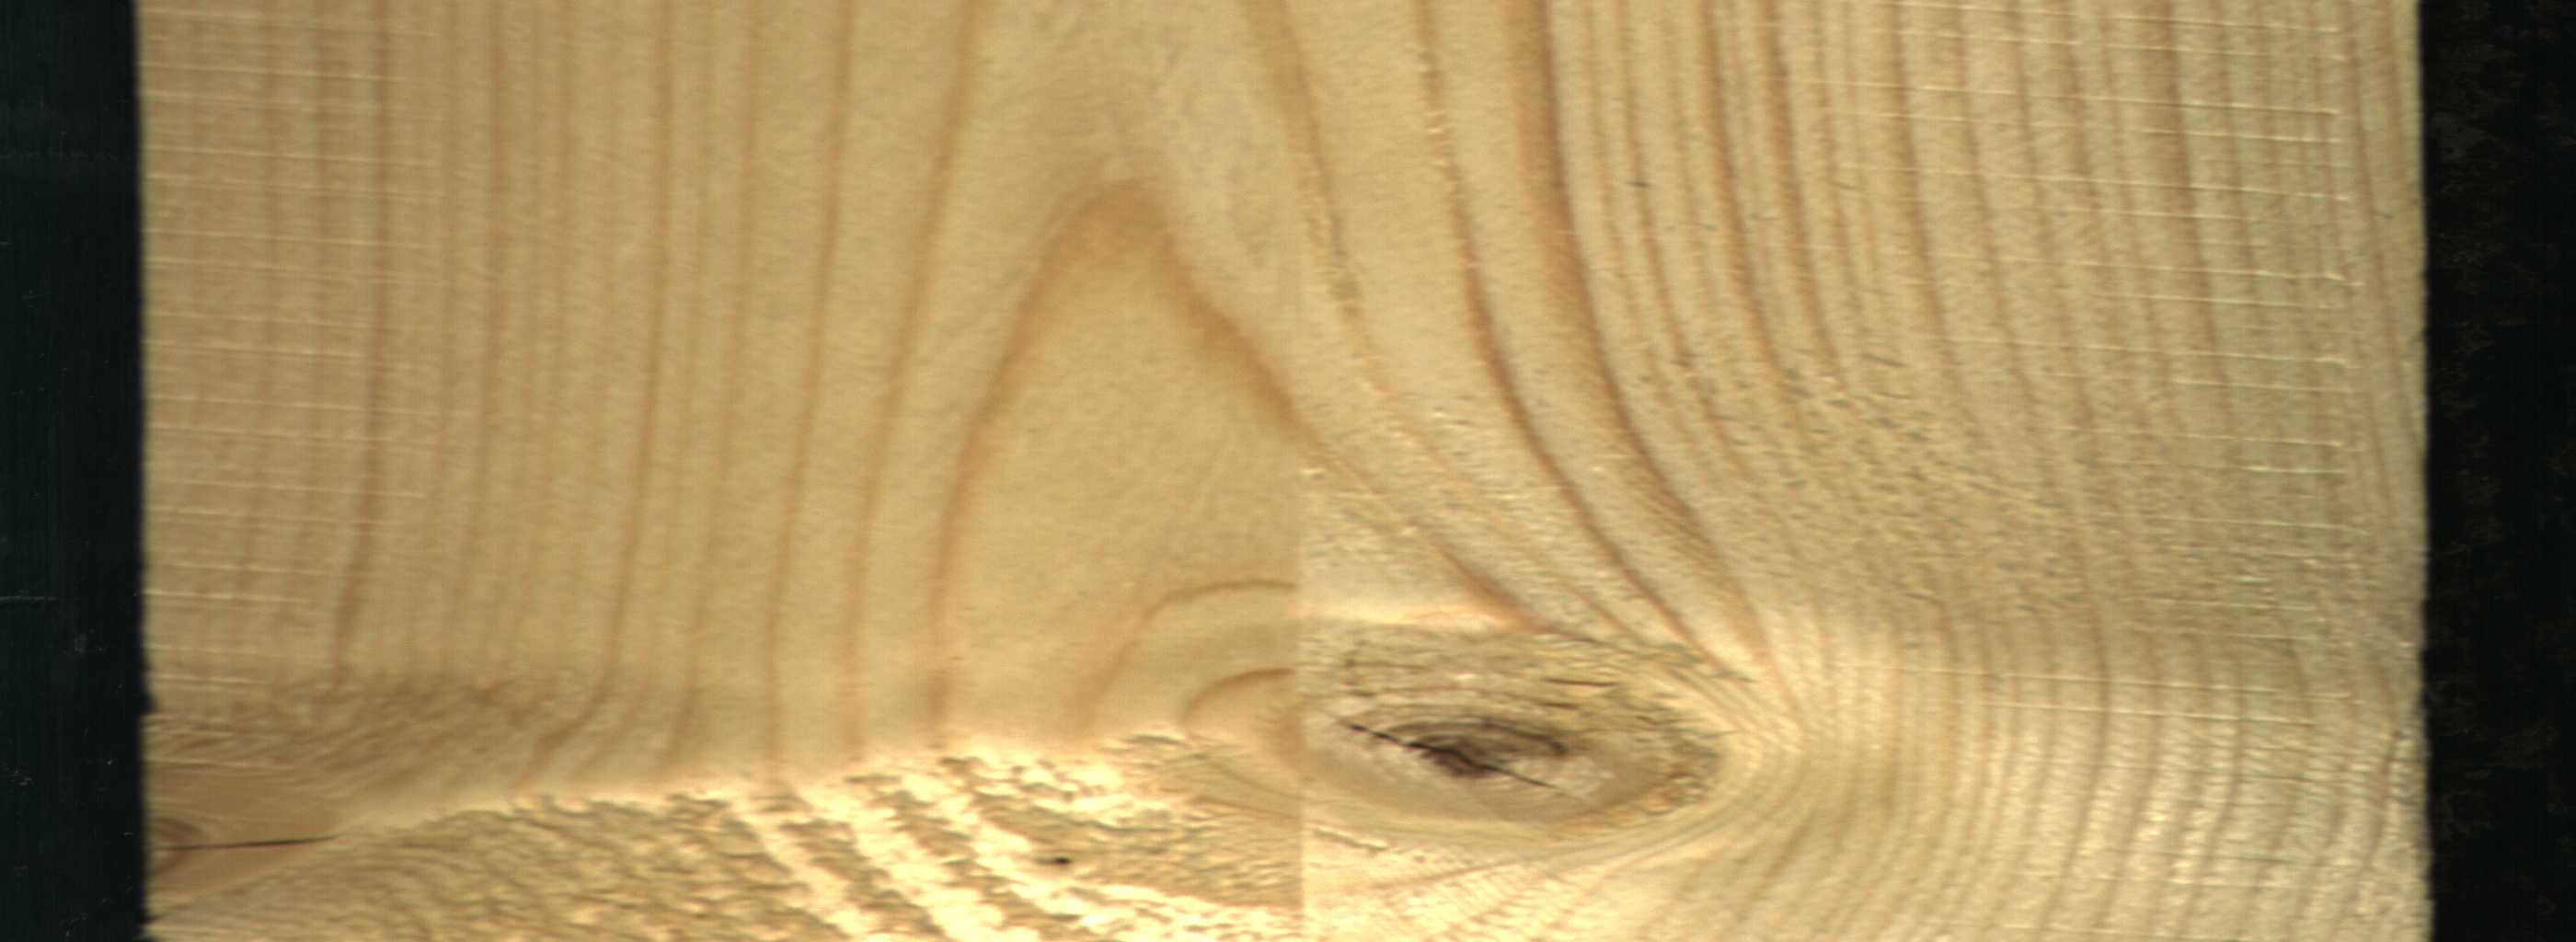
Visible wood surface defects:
knot_with_crack
knot_with_crack